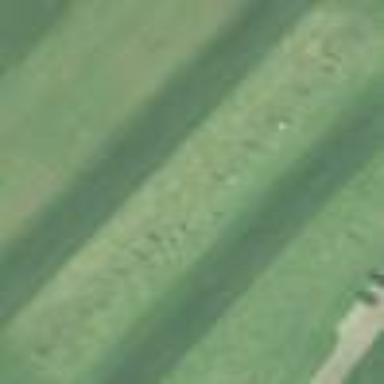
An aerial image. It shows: Grassy area designated as golf tee.